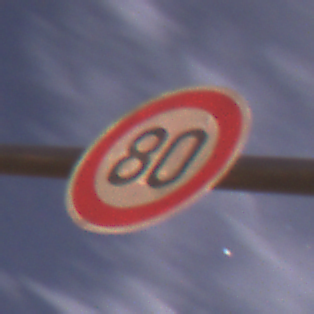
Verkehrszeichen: Geschwindigkeit80
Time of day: Night
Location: Outdoor (Suburban)
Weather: PartlyCloudy
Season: NotSpecified
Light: Artificial